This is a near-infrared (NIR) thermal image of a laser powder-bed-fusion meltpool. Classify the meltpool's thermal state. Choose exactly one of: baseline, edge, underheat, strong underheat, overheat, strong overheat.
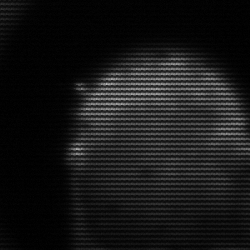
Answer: edge